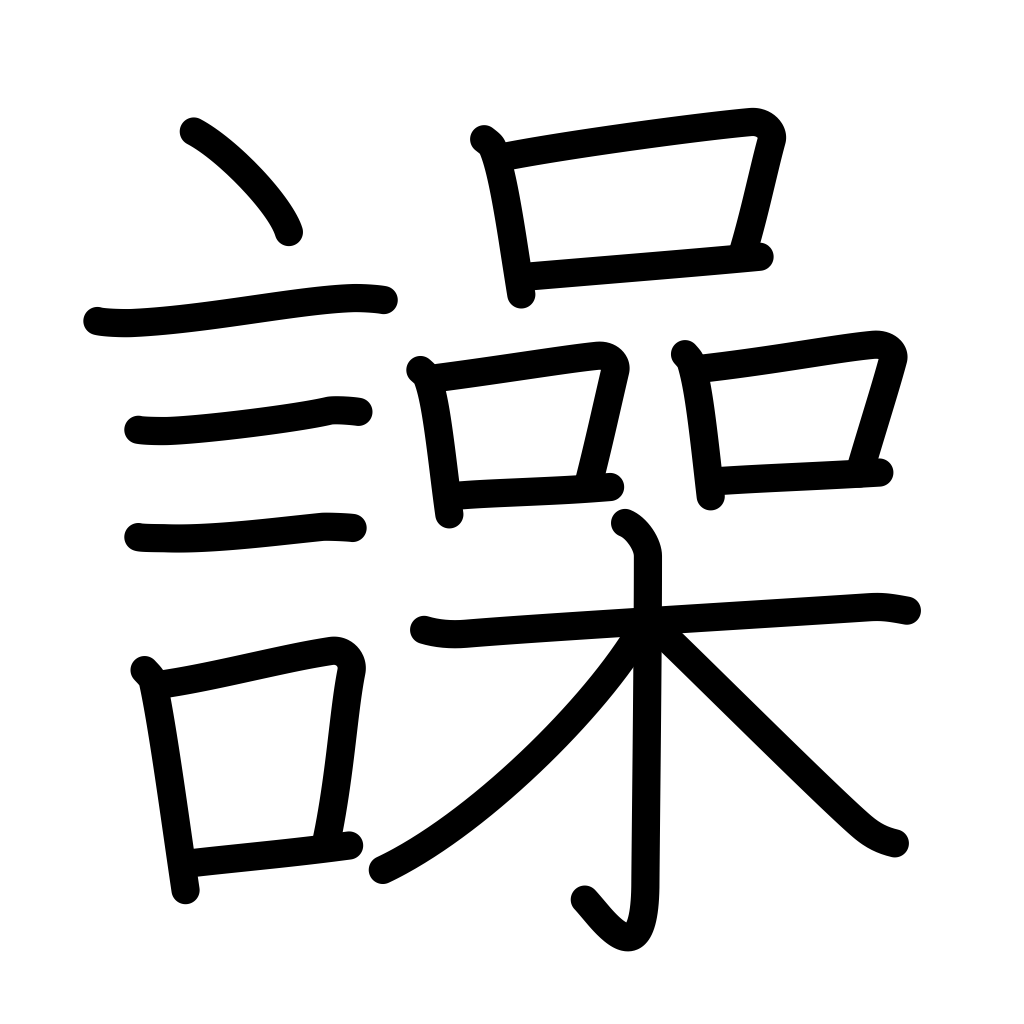
Meaning: shout, be noisy